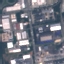
Land use / land cover class: Industrial